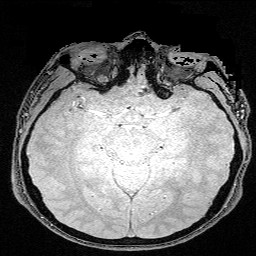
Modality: FLASH
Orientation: coronal
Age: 25
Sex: male